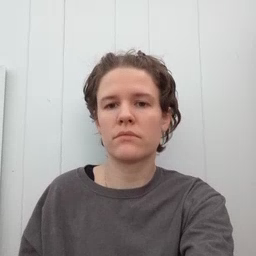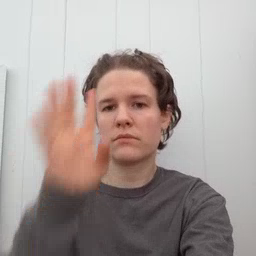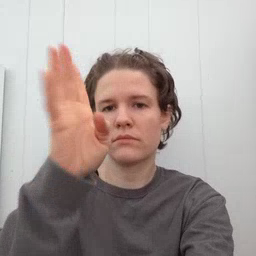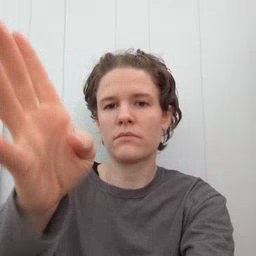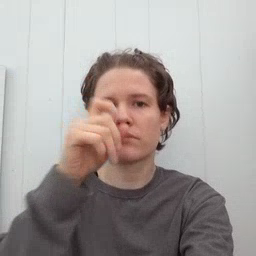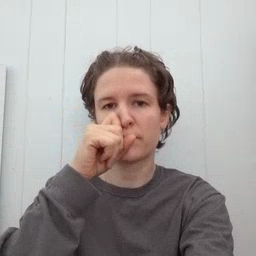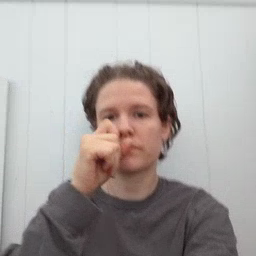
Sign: pretend